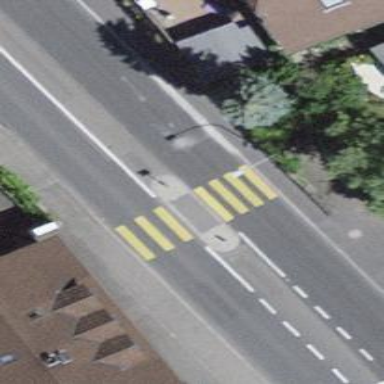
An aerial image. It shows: Zebra crossing on the road.